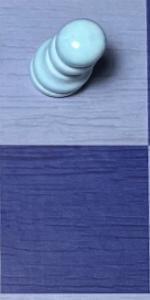
Label: Empty